Field crop: maize
Growth stage: 1
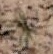
Species: salsola